Aerial crown-view tile of a tropical tree (Barro Colorado Island, Panama), acquired 20241216:
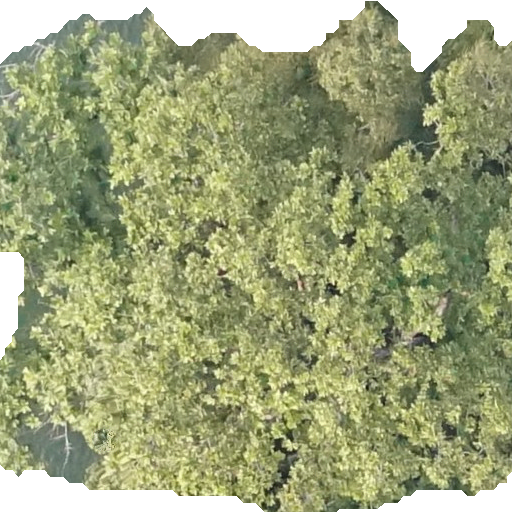
Species: Anacardium excelsum
GBIF accepted scientific name: Anacardium excelsum
Crown area: 391.42 m²